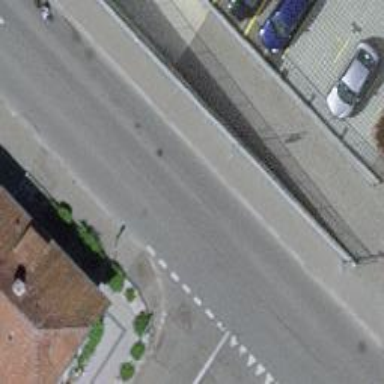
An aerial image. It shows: Kerb barrier.